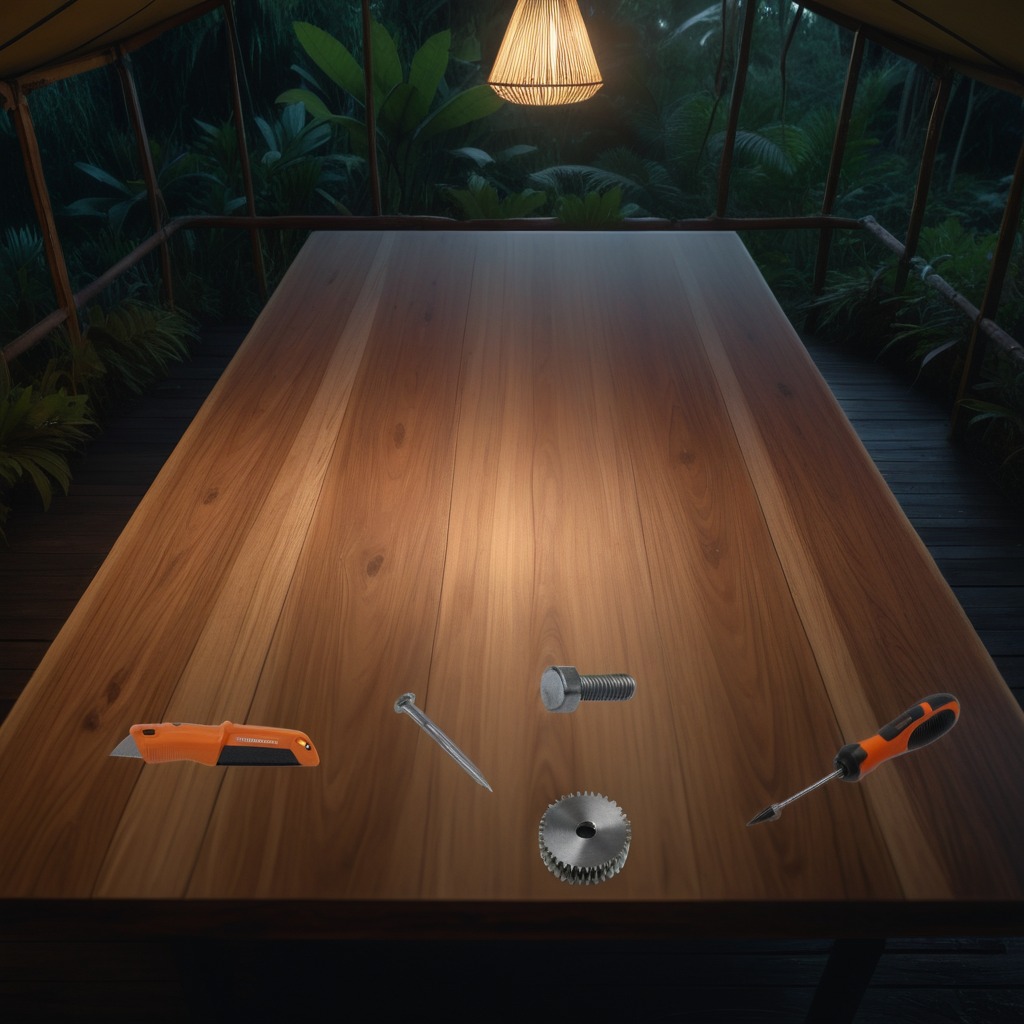
A steel gear with teeth, a utility knife, a metal machine screw, an iron nail, and a screwdriver are lying on a wooden table inside a jungle field workshop tent at night.